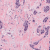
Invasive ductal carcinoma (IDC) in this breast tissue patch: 1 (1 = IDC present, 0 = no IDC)